Question: I want second drop down list to appear on the selection of the first one (chain the 2 selects). How to do that if any one can guide me or give me an illustration, I'll appreciate that!
'''
<select name="customer">
<option value="">--</option>
<?php
$sql = "SELECT * FROM ".$SETTINGS["data_table"]." GROUP BY customer ORDER BY customer";
$sql_result = mysql_query ($sql, $connection ) or die ('request "Could not execute SQL query" '.$sql);
while ($cust = mysql_fetch_assoc($sql_result)) {
echo "<option value='".$cust["customer"]."'".($cust["customer"]==$_REQUEST["customer"] ? " selected" : "").">".$cust["customer"]."</option>"; } ?>
</select>
'''
'''
<select name="product">
<option value="">--</option>
<?php
$sql = "SELECT * FROM ".$SETTINGS["data_table"]." GROUP BY product ORDER BY product";
$sql_result = mysql_query ($sql, $connection ) or die ('request "Could not execute SQL query" '.$sql);
while ($row = mysql_fetch_assoc($sql_result)) {
echo "<option value='".$row["product"]."'".($row["product"]==$_REQUEST["product"] ? " selected" : "").">".$row["product"]."</option>"; } ?>
</select>
'''

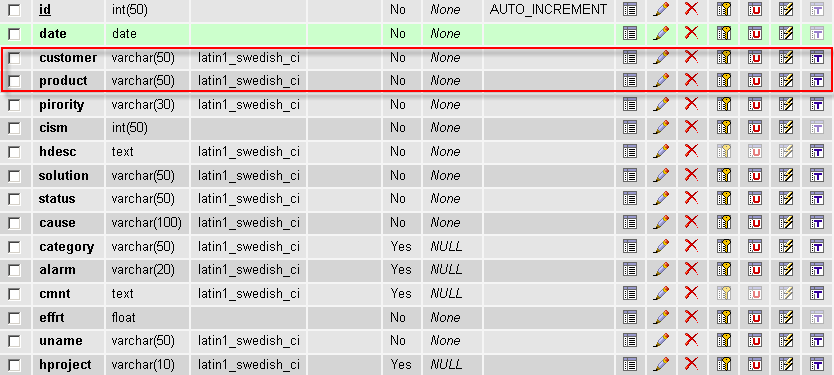
Answer: ### First drop down:
'''
<select name="customer" onchange="this.form.submit()">
<option value="">--</option>
<?php
$sql = "SELECT * FROM ".$SETTINGS["data_table"]." GROUP BY customer ORDER BY customer";
$sql_result = mysql_query ($sql, $connection ) or die ('request "Could not execute SQL query" '.$sql);
while ($cust = mysql_fetch_assoc($sql_result)) {
echo "<option value='".$cust["customer"]."'".($cust["customer"]==$_REQUEST["customer"] ? " selected" : "").">".$cust["customer"]."</option>"; } ?>
</select>
'''
### Second drop down:
'''
<?php if(isset($_REQUEST['customer'])){ ?>
<select name="product">
<option value="">--</option>
<?php
$sql = "SELECT * FROM ".$SETTINGS["data_table"]." WHERE customer = ".$_REQUEST['customer']." GROUP BY product ORDER BY product";
$sql_result = mysql_query ($sql, $connection ) or die ('request "Could not execute SQL query" '.$sql);
while ($row = mysql_fetch_assoc($sql_result)) {
echo "<option value='".$row["product"]."'".($row["product"]==$_REQUEST["product"] ? " selected" : "").">".$row["product"]."</option>"; } ?>
</select>
<?php } ?>
'''
you may add a where condition into second drop-down ,query will be,
'''
$sql = "SELECT * FROM ".$SETTINGS["data_table"]." WHERE customer = ".$_REQUEST['customer']." GROUP BY product ORDER BY product";
'''
combined code:
'''
<form name="demo" action="#">
<select name="customer" onchange="this.form.submit()">
<option value="">--</option>
<?php
$sql = "SELECT * FROM ".$SETTINGS["data_table"]." GROUP BY customer ORDER BY customer";
$sql_result = mysql_query ($sql, $connection ) or die ('request "Could not execute SQL query" '.$sql);
while ($cust = mysql_fetch_assoc($sql_result)) {
echo "<option value='".$cust["customer"]."'".($cust["customer"]==$_REQUEST["customer"] ? " selected" : "").">".$cust["customer"]."</option>"; } ?>
</select>
<?php if(isset($_REQUEST['customer'])){ ?>
<select name="product">
<option value="">--</option>
<?php
$sql = "SELECT * FROM ".$SETTINGS["data_table"]." WHERE customer = ".$_REQUEST['customer']." GROUP BY product ORDER BY product";
$sql_result = mysql_query ($sql, $connection ) or die ('request "Could not execute SQL query" '.$sql);
while ($row = mysql_fetch_assoc($sql_result)) {
echo "<option value='".$row["product"]."'".($row["product"]==$_REQUEST["product"] ? " selected" : "").">".$row["product"]."</option>"; } ?>
</select>
<?php } ?>
</form>
'''